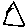
Label: triangle